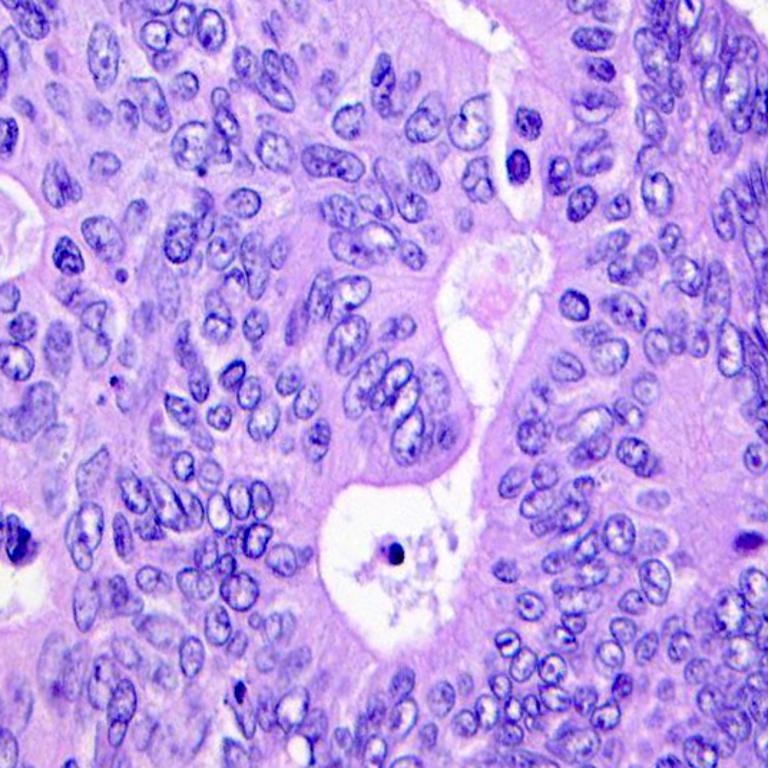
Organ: colon
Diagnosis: adenocarcinomas